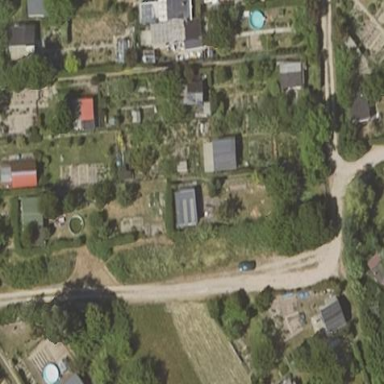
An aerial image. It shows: Allotments area.